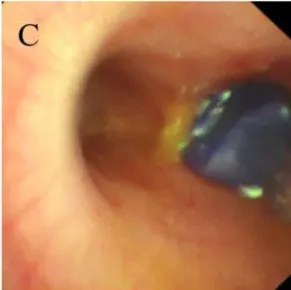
(C) Endobronchial blocker enter into the fistula.
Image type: endoscopy (airway_endoscopy)